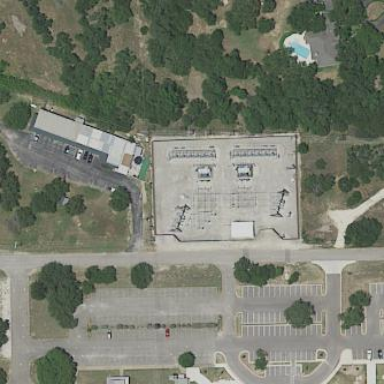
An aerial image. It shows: Outdoor power substation located behind wall. The substation operates at the distribution level.